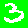
Digit: 3